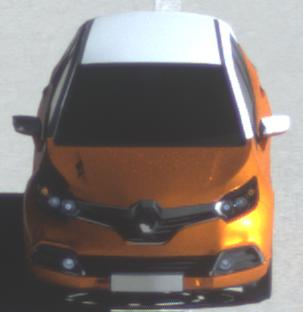
Make: Renault
Model: Captur ENERGY TCe 90
Detailed model: Captur (I)
Model produced from: 2013/06
Model produced until: 2015/05
Doors: 5
Color: orange
Road condition: dry road
Daytime: morning or afternoon
Contrast: high contrast